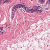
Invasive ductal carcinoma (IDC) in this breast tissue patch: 0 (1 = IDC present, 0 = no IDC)